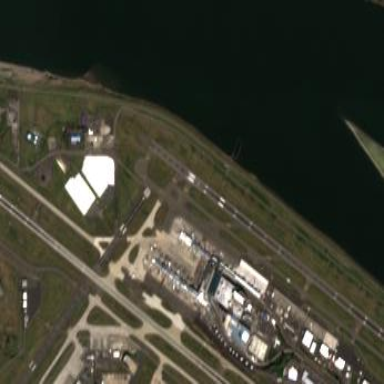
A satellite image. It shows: Runway in airport area.